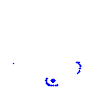
Particle: proton